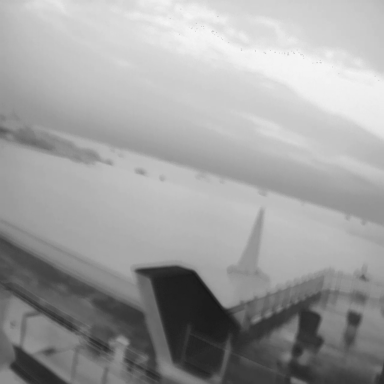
There is a sailboat in the infrared image.